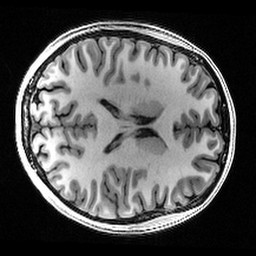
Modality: T1w
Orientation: axial
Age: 25
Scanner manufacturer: siemens
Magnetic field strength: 3 T
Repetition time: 2.4 s
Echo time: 0.00224 s